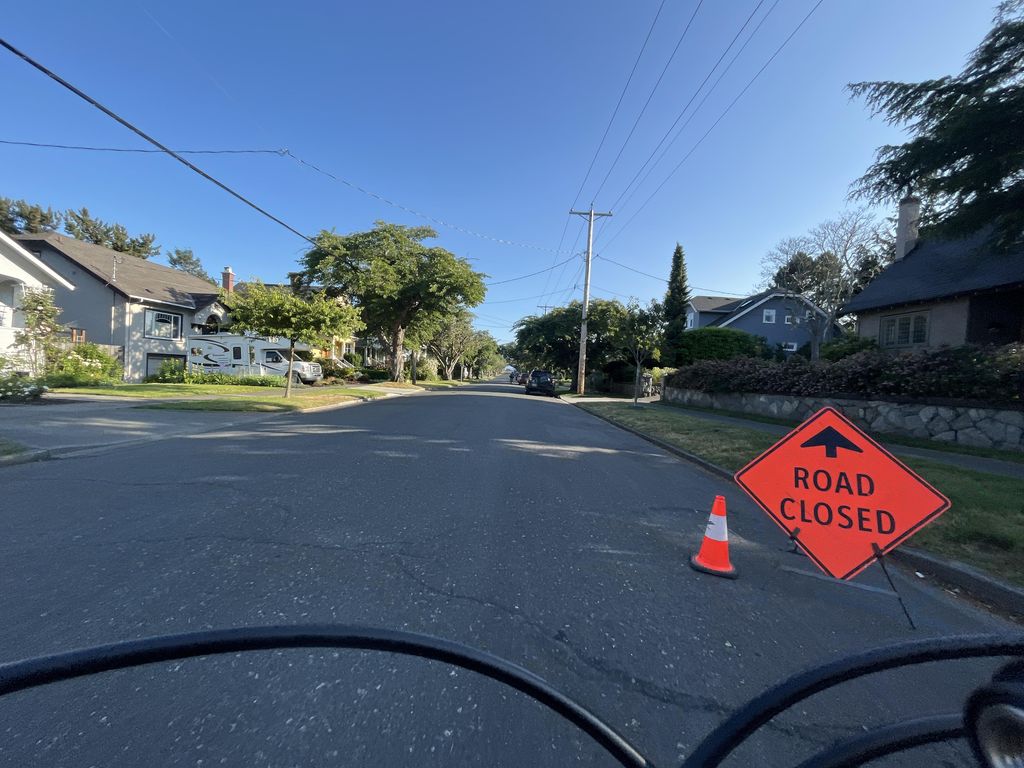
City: victoria